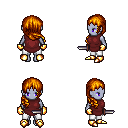
a pixel art fantasy rpg character, female body template, dark elf, purple skin, maroon tunic, white pants, dark blonde right-swept hairstyle, gold gloves, gold boots, dagger, four views (front, back, left, right), 2x2 character sprite sheet, small pixel art, hard edges, no anti-aliasing